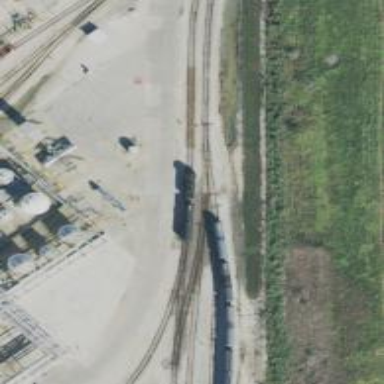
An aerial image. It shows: Railway yard used for servicing trains.